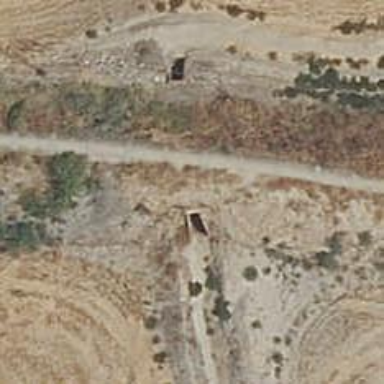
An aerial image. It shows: Culvert tunnel crossing ditch waterway.